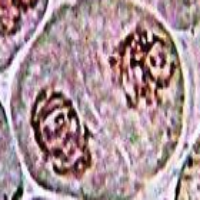
Label: telophase